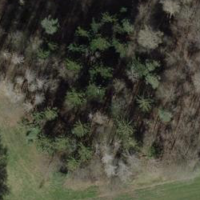
EUNIS habitat code: 44
Species observed at this site:
Ilex aquifolium